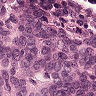
Metastatic tissue present: yes